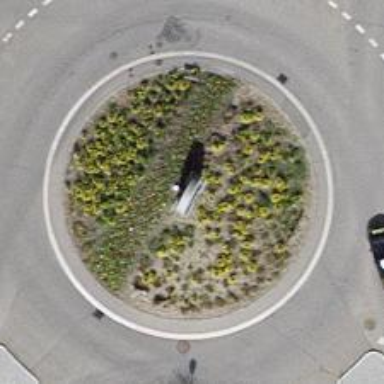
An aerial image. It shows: Tertiary road with asphalt surface leading to roundabout.